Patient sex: M
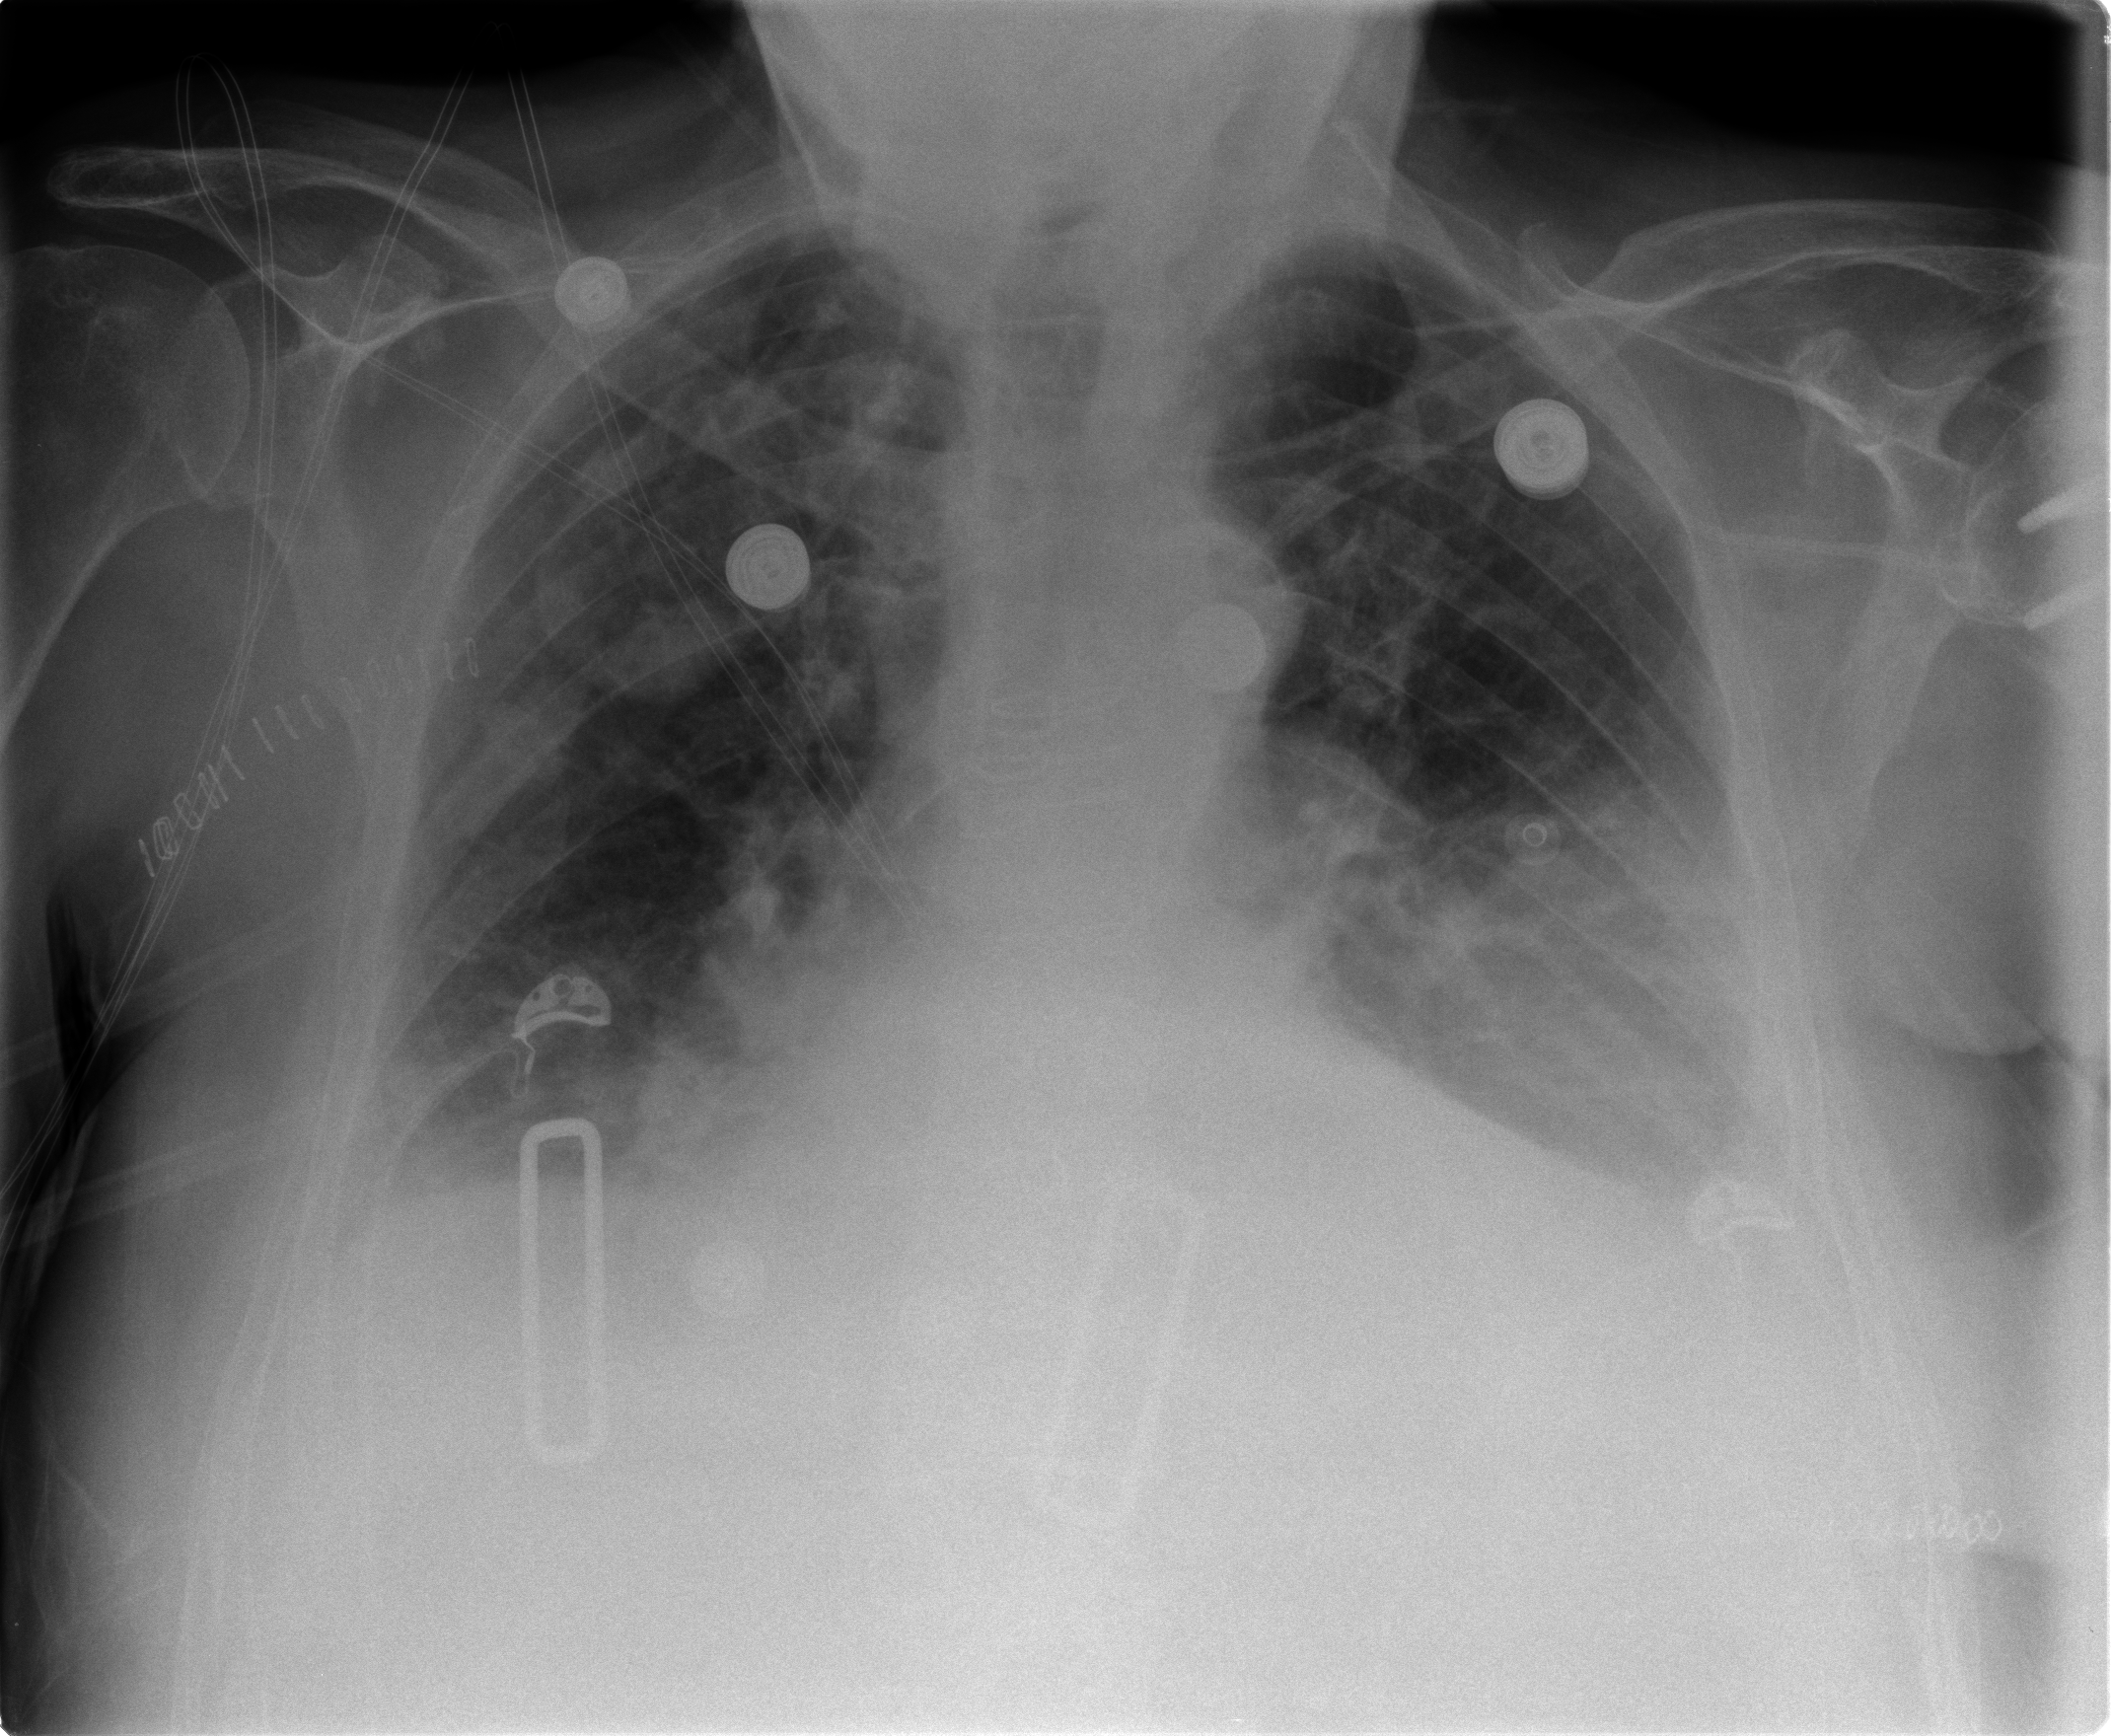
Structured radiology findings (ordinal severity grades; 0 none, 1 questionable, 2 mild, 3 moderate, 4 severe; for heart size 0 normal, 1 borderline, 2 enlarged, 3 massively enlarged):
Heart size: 2
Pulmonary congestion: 2
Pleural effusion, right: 0
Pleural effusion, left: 2
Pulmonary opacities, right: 0
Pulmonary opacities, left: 2
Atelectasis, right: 2
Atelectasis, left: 2